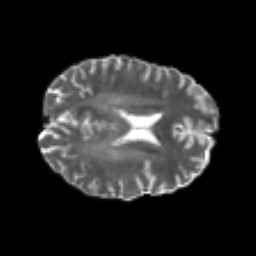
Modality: T2w
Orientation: axial
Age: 30
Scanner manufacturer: philips
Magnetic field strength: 3 T
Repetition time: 8.603 s
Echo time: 0.1268 s